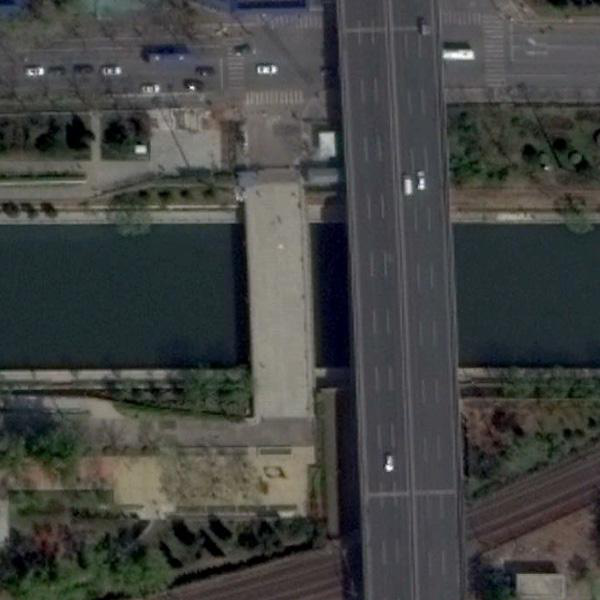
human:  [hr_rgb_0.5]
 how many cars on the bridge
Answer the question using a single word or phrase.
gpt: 4